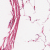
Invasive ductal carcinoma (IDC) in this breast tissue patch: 0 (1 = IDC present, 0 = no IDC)